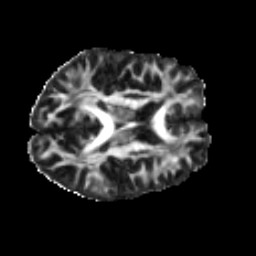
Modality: FA
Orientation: axial
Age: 24
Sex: male
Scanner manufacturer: ge
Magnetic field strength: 3 T
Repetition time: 7.8 s
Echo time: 0.0606 s